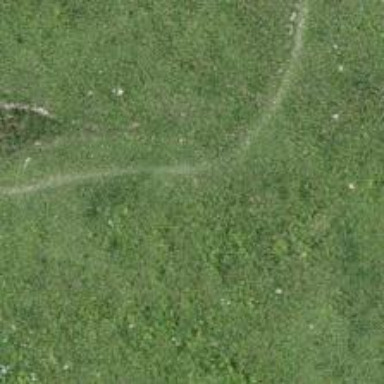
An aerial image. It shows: Grassy path.